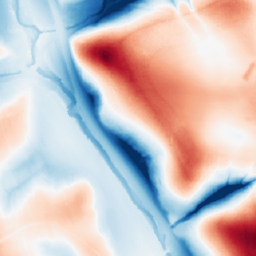
Category: trend_removal
Decomposition family: local_polynomial
Decomposition parameters: window_size: 101
degree: 1
Upsampling method: nearest
Upsampling parameters: scale: 2
Upsampling scale: 2